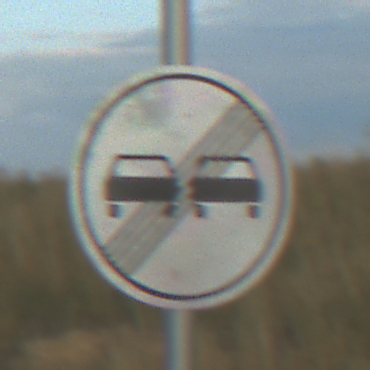
Verkehrszeichen: EndeUeberholverbot
Umgebung: Outdoor, RoadRail
Tageszeit: SunriseSunset
Wetter: PartlyCloudy
Licht: Natural
Jahreszeit: NotSpecified
Kontrast: MediumContrast